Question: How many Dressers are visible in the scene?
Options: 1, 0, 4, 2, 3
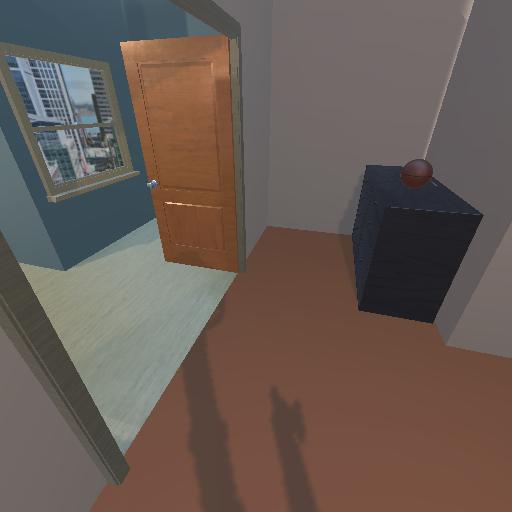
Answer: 1